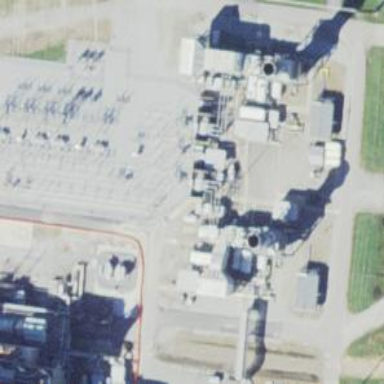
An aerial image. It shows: Switch for power supply.